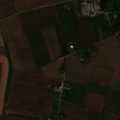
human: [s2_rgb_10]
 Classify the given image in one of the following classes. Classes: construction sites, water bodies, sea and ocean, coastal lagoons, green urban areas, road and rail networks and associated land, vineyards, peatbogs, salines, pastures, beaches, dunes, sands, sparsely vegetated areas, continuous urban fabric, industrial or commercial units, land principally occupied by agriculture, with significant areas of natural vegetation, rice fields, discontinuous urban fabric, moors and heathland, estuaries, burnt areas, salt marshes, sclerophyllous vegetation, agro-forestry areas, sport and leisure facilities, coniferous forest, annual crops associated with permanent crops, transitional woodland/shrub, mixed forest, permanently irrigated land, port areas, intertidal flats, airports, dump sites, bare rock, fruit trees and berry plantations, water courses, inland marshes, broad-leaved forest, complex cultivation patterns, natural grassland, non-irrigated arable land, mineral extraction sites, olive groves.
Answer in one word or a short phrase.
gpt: discontinuous urban fabric, non-irrigated arable land, complex cultivation patterns